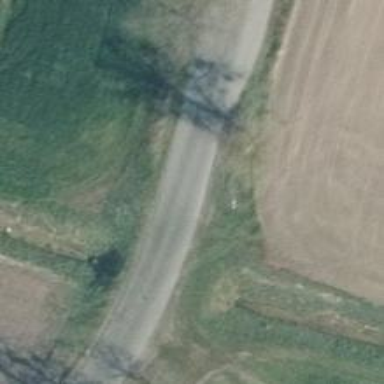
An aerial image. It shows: Unclassified road with bridge.